Question: I have a really strange problem.
I have multiple TextBoxes for username/passwords, and a CheckBox beside every user/pass group. When user clicks on the CheckBox, and if he checked it, the username and password TextBox beside it become enabled and focus is set to username TextBox. If user unchecked the CheckBox the TextBoxes beside it become disabled. However the border of one TextBox stays different than other disabled TextBoxes.
See:

I've thought it was a focus problem, so I've changed the code - when user unchecks the CheckBox it first focuses on some other element on the form and then disables it, but it still does the same thing.
Any ideas on what could cause the problem?
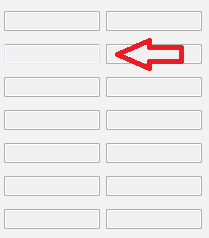
Answer: So far as I can tell, this is a bug in the way the system is rendering the control's disabled state. I've created the following code to simulate this issue. The code is a bit verbose but I made it so in order easily understand the logic flow.
I created a form, with :
4 textboxes named txtBox1, txtBox2, txtBox3 and txtBox4
4 checkboxes named chkBox1, chkBox2, chkBox3 and chkBox4
Set the Enabled property of each textbox to False (I did this at design time)
'''
private void Form1_Load(object sender, EventArgs e) {
chkBox1.CheckedChanged += chkBox_CheckedChanged;
chkBox2.CheckedChanged += chkBox_CheckedChanged;
chkBox3.CheckedChanged += chkBox_CheckedChanged;
chkBox4.CheckedChanged += chkBox_CheckedChanged;
}
private void chkBox_CheckedChanged(object sender, EventArgs e) {
var chkBox = ((CheckBox)sender);
var controlSet = chkBox.Name.Substring(6,1);
var txtName = "txtBox" + controlSet;
foreach (var txtBox in Controls.Cast<object>().Where(ctl => ((Control)ctl).Name == txtName).Select(ctl => ((TextBox)ctl))) {
if (chkBox.Checked) {
txtBox.Enabled = true;
txtBox.Focus();
}
else {
//The checkbox stole the focuse when it was clicked, so no need to change.
txtBox.Enabled = false;
}
}
}
'''
Now if you execute this code, you can check the checkboxes to enable the textbox with the same name prefix (1, 2, 3 or 4). This also sets the focus to the Textbox. Now, if you disable a Textbox that has the focus, it shows up differently than other disabled Textboxes.
I tried all kinds of Refresh, Invalidate, etc.. on the controls and Form itself to no avail.
So I found a hack that seems to work. If you set the borderstyle of the textbox to 'None' before disabling, and then reset it afterwards, the odd outline effect doesn't happen.
'''
var borderStyle = txtBox.BorderStyle;
txtBox.BorderStyle = BorderStyle.None;
txtBox.Enabled = false;
txtBox.BorderStyle = borderStyle;
'''